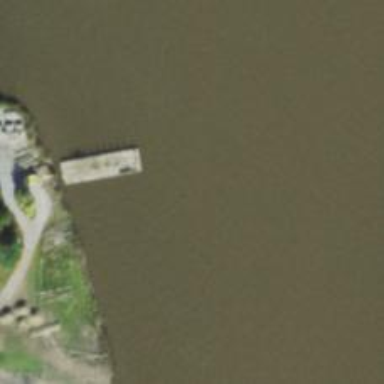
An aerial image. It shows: Man-made pier.